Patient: sex F, age 56
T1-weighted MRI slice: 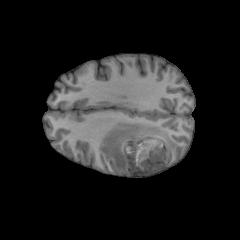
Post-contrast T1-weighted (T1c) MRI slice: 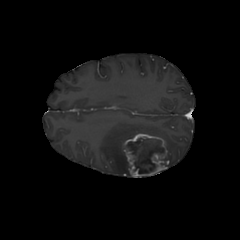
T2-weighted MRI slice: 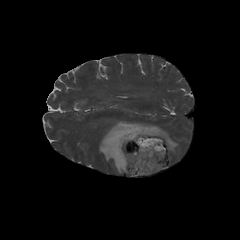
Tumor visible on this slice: yes
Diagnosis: Glioblastoma, IDH-wildtype
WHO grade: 4